Question: Hard to articulate question, so better to have an image example.
I want to have a vertical column on a HTML list of li's where the date is always rotated and my content is to the right. I have a partial working copy, but its hack-y.

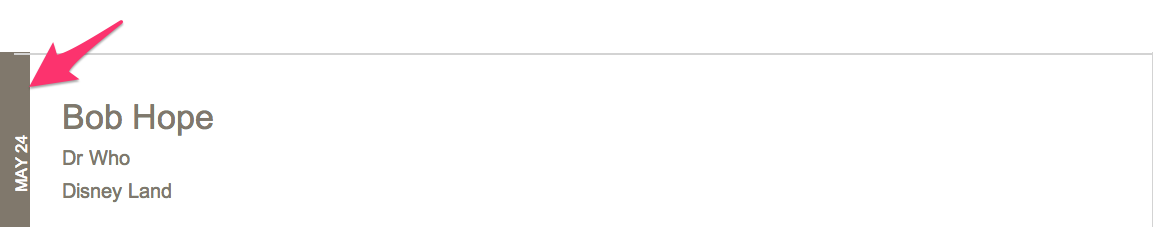
Answer: Check out this JSFiddle <URL>
'''
<div class="wrapper">
<div class="date">May 24, 2014</div>
<ul>
<li>Bob Hope</li>
<li>Dr Who</li>
<li>Disney Land</li>
</ul>
</div>
ul {
margin: 0;
padding: 0;
}
li {
margin-left: 60px;
list-style: none;
}
.date {
transform:rotate(-90deg);
-ms-transform:rotate(-90deg); /* IE 9 */
-webkit-transform:rotate(-90deg); /* Opera, Chrome, and Safari */
position: absolute;
left: 0;
bottom: 0;
}
.wrapper {
position: absolute;
left: 0;
}
'''